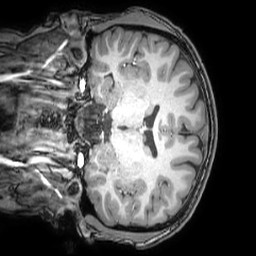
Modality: T1w
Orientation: coronal
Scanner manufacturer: philips
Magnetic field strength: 3 T
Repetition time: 0.008 s
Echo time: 0.0035 s